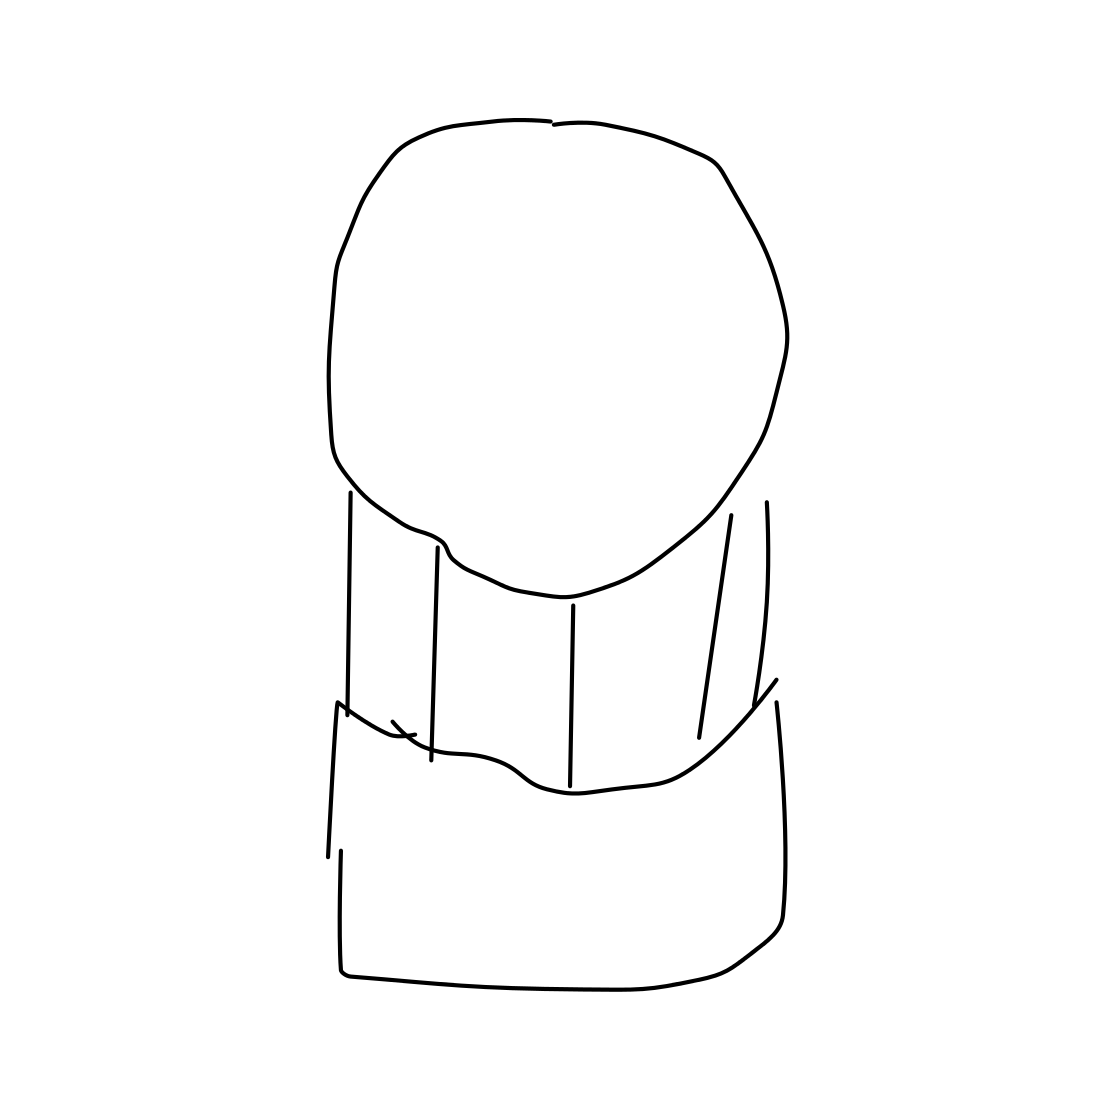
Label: hot air balloon